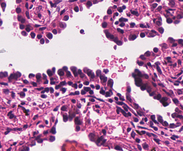
Tumor epithelial tissue: yes
Tumor-associated stroma tissue: yes
Normal tissue: no